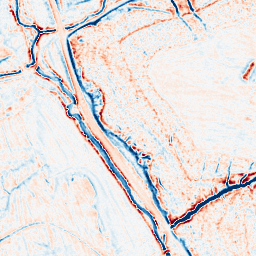
Category: multiscale
Decomposition family: dog_multiscale
Decomposition parameters: sigma_ratio: 1.6
n_scales: 3
base_sigma: 0.5
Upsampling method: sinc_blackman
Upsampling parameters: scale: 2
kernel_size: 8
Upsampling scale: 2